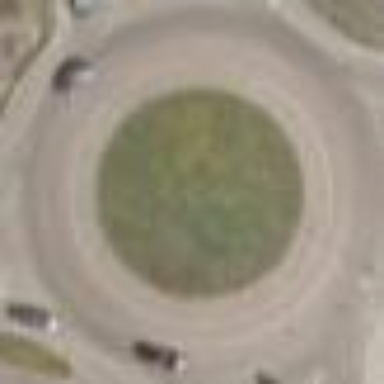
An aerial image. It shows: Secondary road with asphalt surface leading to roundabout junction.